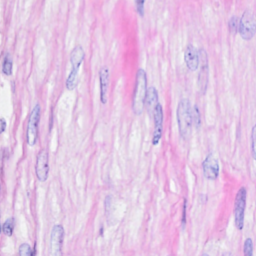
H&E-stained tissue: Breast